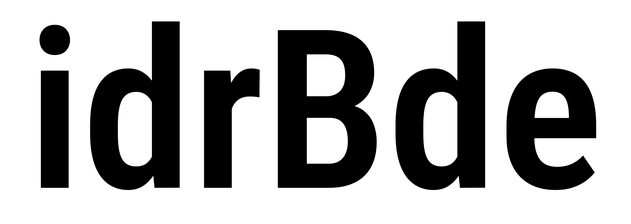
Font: Roboto_Condensed_SemiBold